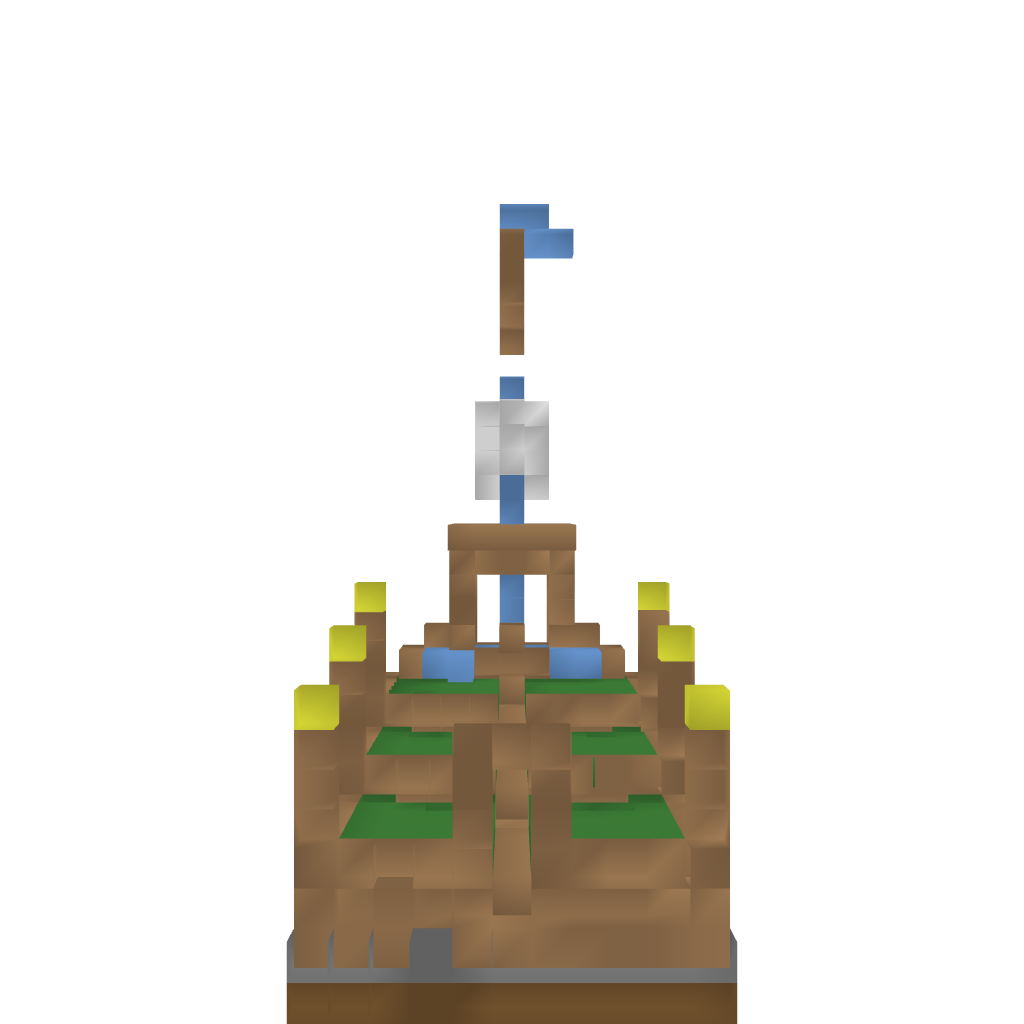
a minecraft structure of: Wheat Farm For 1.6.* bad low quality